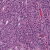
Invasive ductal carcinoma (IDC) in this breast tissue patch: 1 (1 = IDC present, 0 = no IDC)